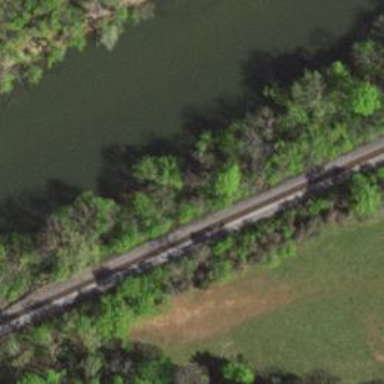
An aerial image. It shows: Railway track.